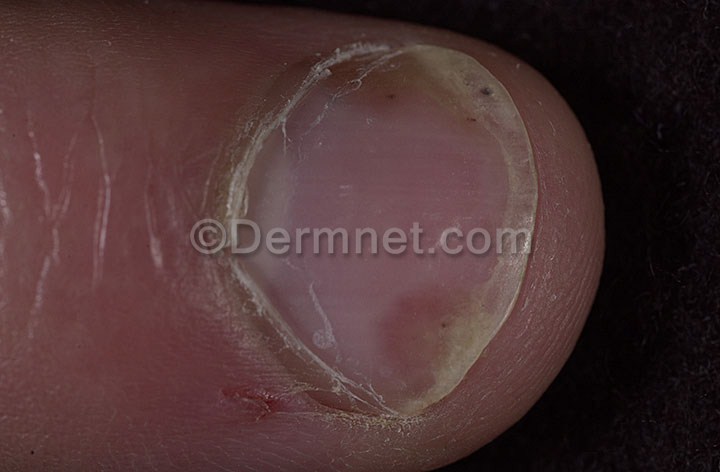
Disease: Psoriasis pictures Lichen Planus and related diseases